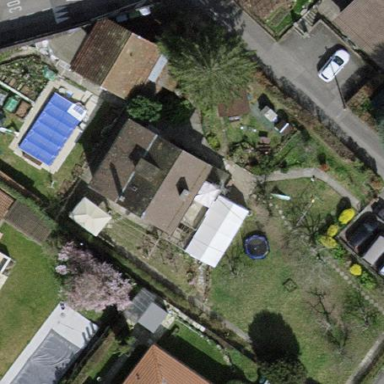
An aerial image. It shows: Garden enclosed by fence.